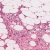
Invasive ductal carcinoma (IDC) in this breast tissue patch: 1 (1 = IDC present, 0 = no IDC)